Question: I am trying to create a reusable message 'UIView' subclass that adjusts its height based on the text inside its 'UILabel'. This answer says it can't be done. Is that really the case? <URL>
My issue is that the UILabel's 'CGFrame''s height is too large. (The 'UILabel' has a green background color.)

Here's my code (by the way, '[autolayoutView]' sets 'translatesAutoresizingMaskIntoConstraints' to 'NO'):
'''
SSLStickyView *stickyView = [[SSLStickyView alloc] initWithText:@"Try keeping a steady beat to help me get past the notes! Press the bass drum to jump!"];
'''
'SSLStickyView.m'
'''
- (instancetype)initWithText:(NSString *)text
{
self = [super initWithFrame:CGRectZero];
if (self)
{
_stickyImageView = [UIImageView autoLayoutView];
_stickyImageView.backgroundColor = [UIColor blueColor];
_stickyImageView.image = [UIImage imageNamed:@"element_sticky"];
[self addSubview:_stickyImageView];
float padding = 5;
NSMutableAttributedString *attributedText =
[[NSMutableAttributedString alloc]
initWithString:text
attributes:@
{
NSFontAttributeName: [UIFont boldSystemFontOfSize:30],
NSForegroundColorAttributeName: [UIColor purpleColor]
}];
UILabel *textLabel = [UILabel autoLayoutView];
textLabel.preferredMaxLayoutWidth = 50;
textLabel.attributedText = attributedText;
textLabel.numberOfLines = 0; // unlimited number of lines
textLabel.lineBreakMode = NSLineBreakByWordWrapping;
textLabel.backgroundColor = [UIColor greenColor];
[_stickyImageView addSubview:textLabel];
NSLayoutConstraint *stickyWidthPin =
[NSLayoutConstraint constraintWithItem:_stickyImageView
attribute:NSLayoutAttributeWidth
relatedBy:NSLayoutRelationEqual
toItem:textLabel
attribute:NSLayoutAttributeWidth
multiplier:1
constant:padding * 2];
NSLayoutConstraint *stickyHeightPin =
[NSLayoutConstraint constraintWithItem:_stickyImageView
attribute:NSLayoutAttributeHeight
relatedBy:NSLayoutRelationEqual
toItem:textLabel
attribute:NSLayoutAttributeHeight
multiplier:1
constant:0];
NSLayoutConstraint *stickyTextLabelTop =
[NSLayoutConstraint constraintWithItem:_stickyImageView
attribute:NSLayoutAttributeTop
relatedBy:NSLayoutRelationEqual
toItem:textLabel
attribute:NSLayoutAttributeTop
multiplier:1
constant:0];
NSLayoutConstraint *stickyTextLeftPin = [NSLayoutConstraint constraintWithItem:_stickyImageView
attribute:NSLayoutAttributeLeft
relatedBy:NSLayoutRelationEqual
toItem:textLabel
attribute:NSLayoutAttributeLeft
multiplier:1
constant:-padding * 2];
NSDictionary *views = NSDictionaryOfVariableBindings(_stickyImageView, textLabel);
[self addConstraints:[NSLayoutConstraint constraintsWithVisualFormat:@"|[_stickyImageView]" options:0 metrics:nil views:views]];
[self addConstraints:[NSLayoutConstraint constraintsWithVisualFormat:@"V:|[_stickyImageView]" options:0 metrics:nil views:views]];
[self addConstraints:@[stickyWidthPin, stickyHeightPin, stickyTextLeftPin, stickyTextLabelTop]];
self.backgroundColor = [UIColor whiteColor];
}
return self;
}
'''
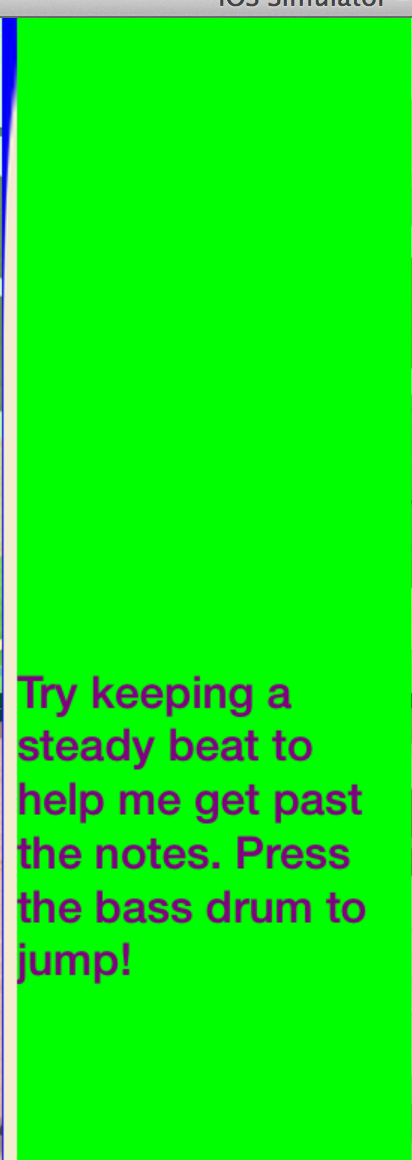
Answer: Make your superview aware of changes of its content's size and adjust the superview's width and height accordingly. Since it may not be immediately obvious how to do this I have provided a UIView subclass that will resize itself based on its content (a UILabel).
Note: Only add constraints to ReusableMessageView that would affect its location within its superview. ReusableMessageView will adjust its width/height based on the message.
'''
@interface ReusableMessageView : UIView
-(instancetype)initWithMessage:(NSString *)message preferredWidth:(CGFloat)width;
-(void)setMessage:(NSString *)message;
@end
@implementation ReusableMessageView {
UILabel *_label;
}
-(instancetype)initWithMessage:(NSString *)message preferredWidth:(CGFloat)width {
if (self = [super init]) {
self.translatesAutoresizingMaskIntoConstraints = NO;
//setup label
_label = [UILabel new];
_label.translatesAutoresizingMaskIntoConstraints = NO;
_label.text = message;
_label.preferredMaxLayoutWidth = width;
_label.numberOfLines = 0;
[self addSubview:_label];
}
return self;
}
-(void)layoutSubviews {
[super layoutSubviews];
// remove all previously added constraints
[self removeConstraints:self.constraints];
CGFloat width = _label.bounds.size.width;
CGFloat height = _label.bounds.size.height;
NSLayoutConstraint *c1,*c2,*c3,*c4;
// set the view's width/height to be equal to the label's width/height
c1 = [NSLayoutConstraint constraintWithItem:self attribute:NSLayoutAttributeWidth relatedBy:NSLayoutRelationEqual toItem:nil attribute:NSLayoutAttributeNotAnAttribute multiplier:1.0 constant:width];
c2 = [NSLayoutConstraint constraintWithItem:self attribute:NSLayoutAttributeHeight relatedBy:NSLayoutRelationEqual toItem:nil attribute:NSLayoutAttributeNotAnAttribute multiplier:1.0 constant:height];
// center the label
c3 = [NSLayoutConstraint constraintWithItem:_label attribute:NSLayoutAttributeCenterX relatedBy:NSLayoutRelationEqual toItem:self attribute:NSLayoutAttributeCenterX multiplier:1.0 constant:0.0];
c4 = [NSLayoutConstraint constraintWithItem:_label attribute:NSLayoutAttributeCenterY relatedBy:NSLayoutRelationEqual toItem:self attribute:NSLayoutAttributeCenterY multiplier:1.0 constant:0.0];
// add all constraints
[self addConstraints:@[c1,c2,c3,c4]];
}
-(void)setMessage:(NSString *)message {
_label.text = message;
// once the message changes, the constraints need to be adjusted
[self setNeedsLayout];
}
@end
'''
This could be improved by reusing existing constraints and only changing the "constant" property of each constraint. You could even animate the change if you did this.
Here is an example use inside of a viewController's viewDidLoad method:
'''
ReusableMessageView *view = [[ReusableMessageView alloc]initWithMessage:@"This is the first message that is rather long in order to exaggerate the change in size" preferredWidth:50.0];
[self.view addSubview:view];
[self.view addConstraint:[NSLayoutConstraint constraintWithItem:view attribute:NSLayoutAttributeCenterX relatedBy:NSLayoutRelationEqual toItem:self.view attribute:NSLayoutAttributeCenterX multiplier:1.0 constant:0.0]];
[self.view addConstraint:[NSLayoutConstraint constraintWithItem:view attribute:NSLayoutAttributeCenterY relatedBy:NSLayoutRelationEqual toItem:self.view attribute:NSLayoutAttributeCenterY multiplier:1.0 constant:0.0]];
// demonstrate the change in size
dispatch_after(dispatch_time(DISPATCH_TIME_NOW, (int64_t)(2.0 * NSEC_PER_SEC)), dispatch_get_main_queue(), ^{
[view setMessage:@"This is the second message"];
});
'''